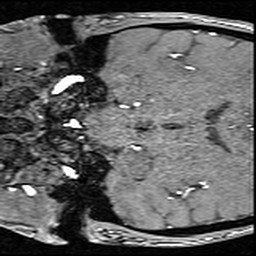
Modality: angio
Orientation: coronal
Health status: ill
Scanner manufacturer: siemens
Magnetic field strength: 3 T
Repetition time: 0.023 s
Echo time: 0.00418 s